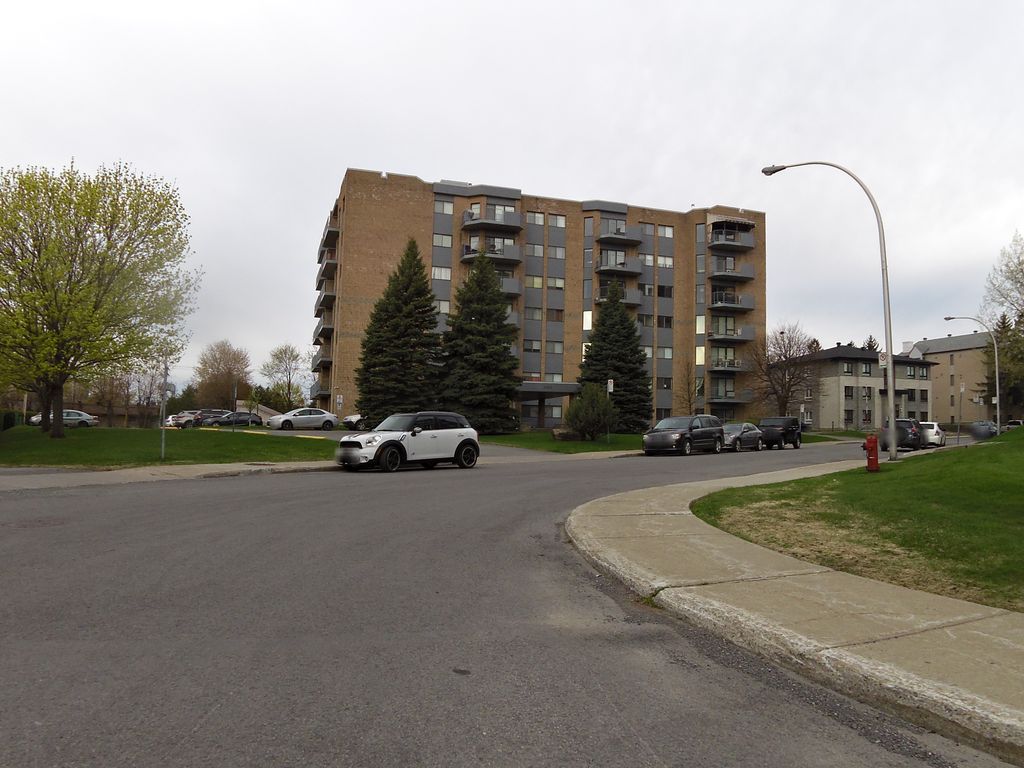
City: montreal